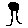
Label: tree